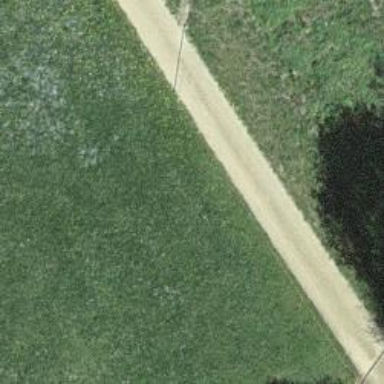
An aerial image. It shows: Unclassified road with compacted surface.